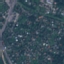
Land use / land cover class: Residential